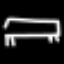
Label: bed